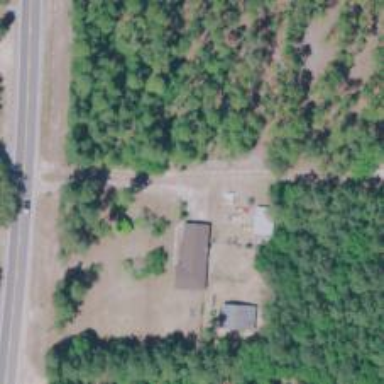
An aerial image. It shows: Driveway.